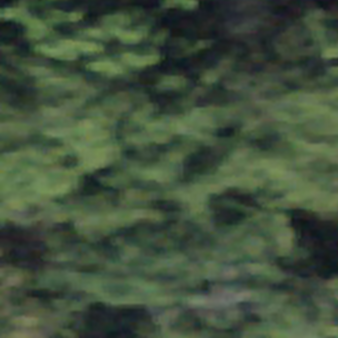
Label: other